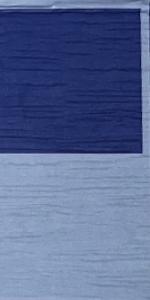
Label: Empty